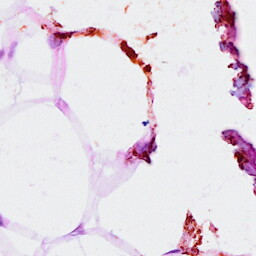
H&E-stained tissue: Breast